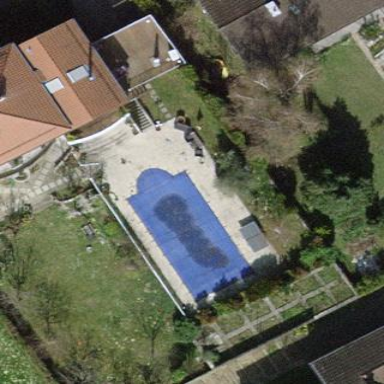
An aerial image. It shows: Swimming pool located in leisure land.